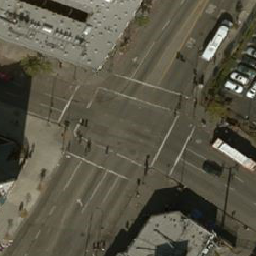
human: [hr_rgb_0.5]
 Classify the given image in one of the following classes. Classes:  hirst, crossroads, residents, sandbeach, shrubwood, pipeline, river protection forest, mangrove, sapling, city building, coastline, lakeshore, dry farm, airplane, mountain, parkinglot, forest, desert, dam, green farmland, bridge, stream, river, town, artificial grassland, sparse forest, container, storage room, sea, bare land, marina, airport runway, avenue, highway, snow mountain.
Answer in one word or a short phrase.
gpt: crossroads